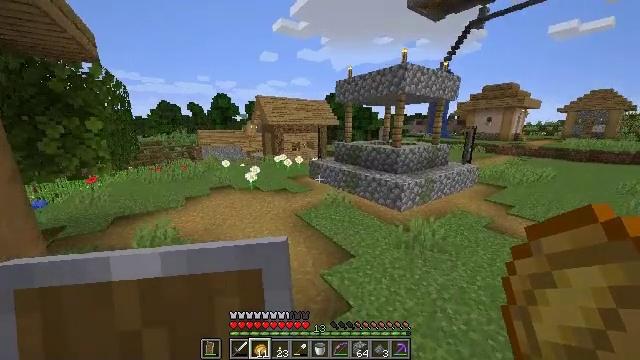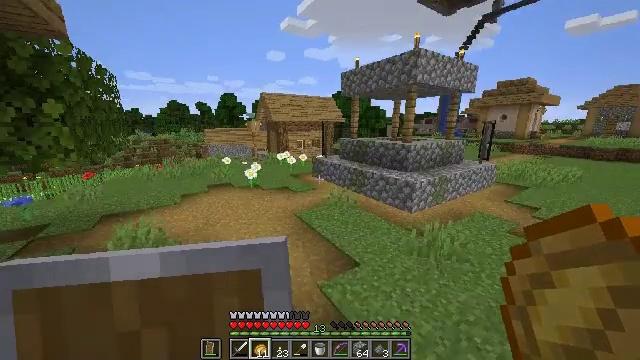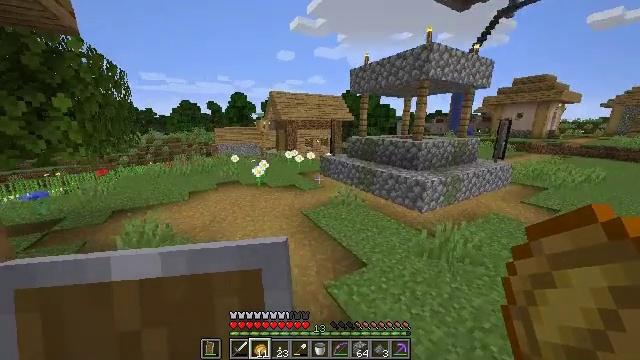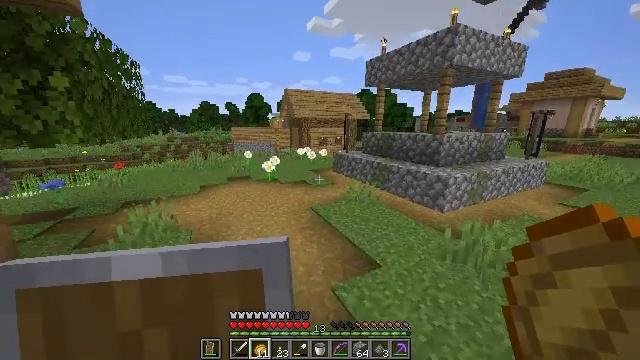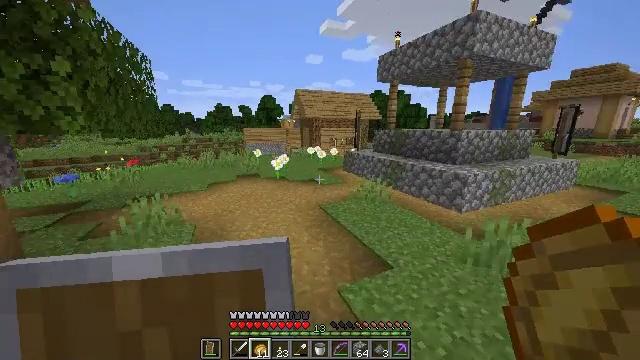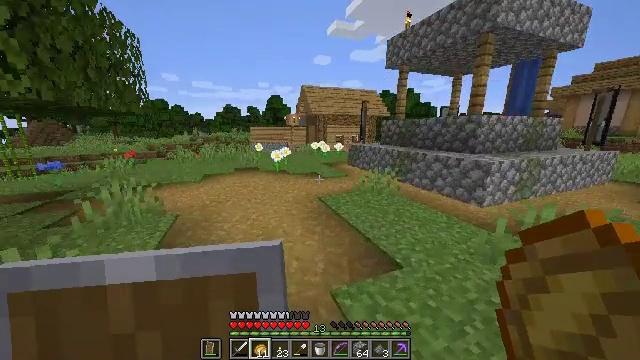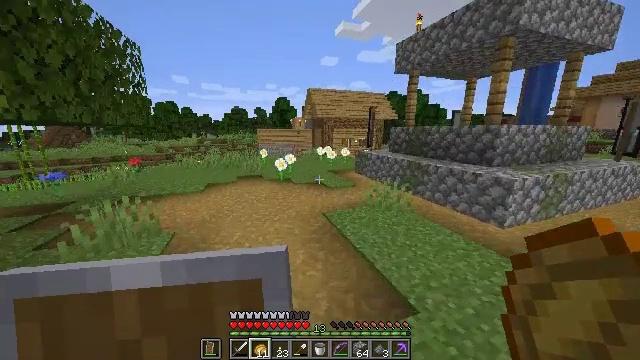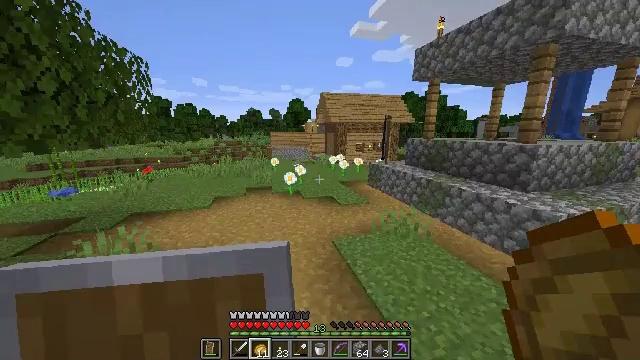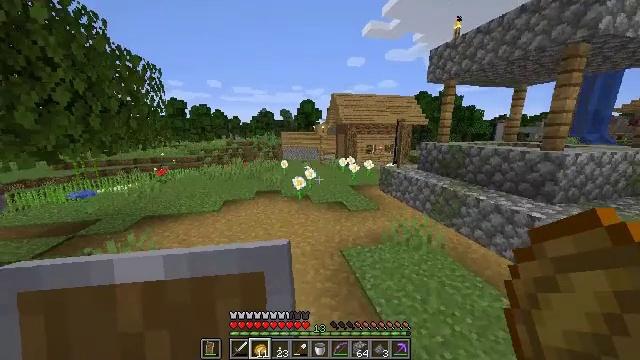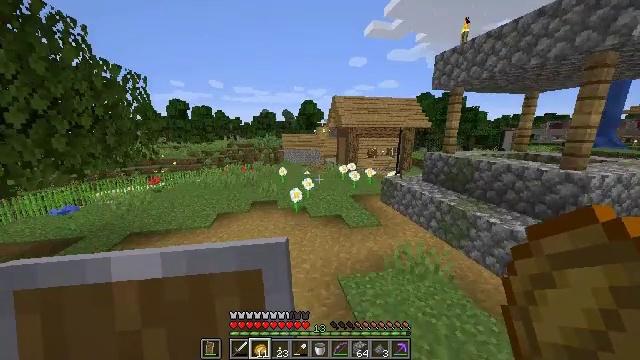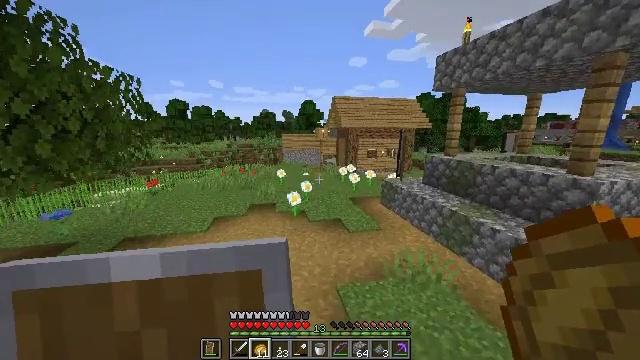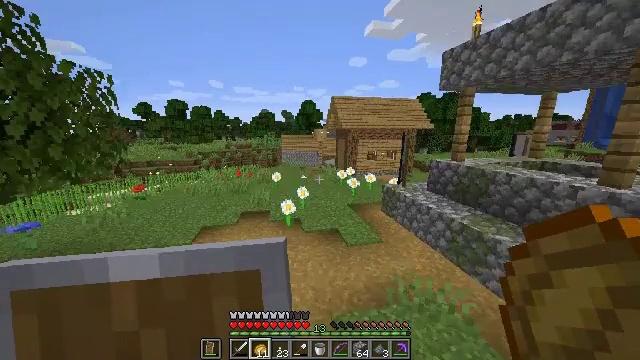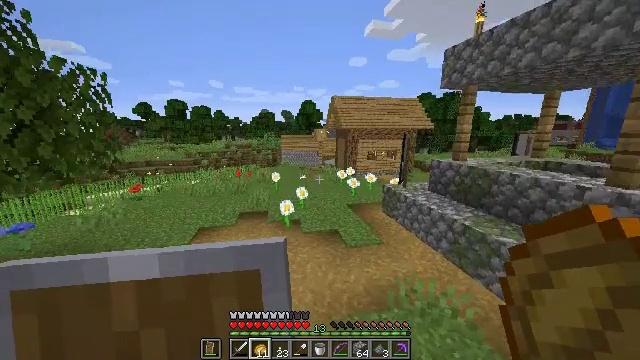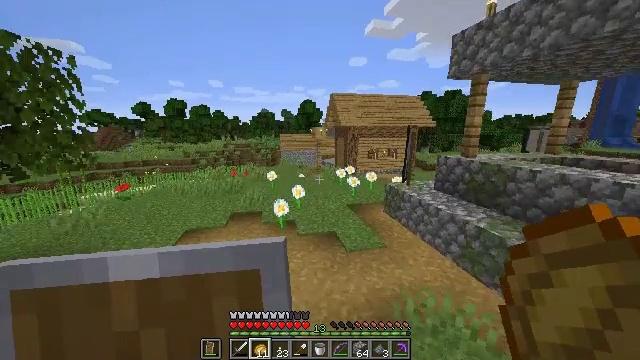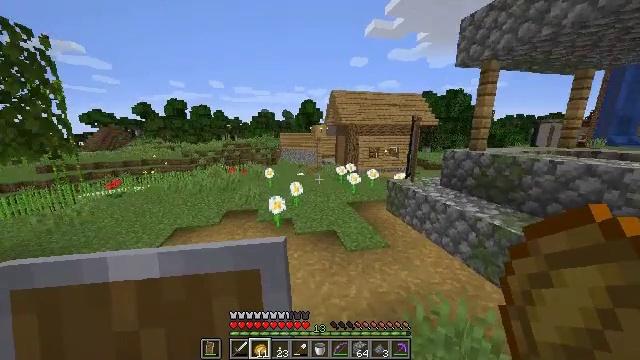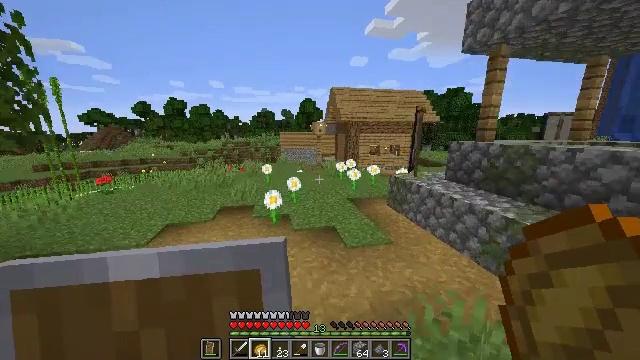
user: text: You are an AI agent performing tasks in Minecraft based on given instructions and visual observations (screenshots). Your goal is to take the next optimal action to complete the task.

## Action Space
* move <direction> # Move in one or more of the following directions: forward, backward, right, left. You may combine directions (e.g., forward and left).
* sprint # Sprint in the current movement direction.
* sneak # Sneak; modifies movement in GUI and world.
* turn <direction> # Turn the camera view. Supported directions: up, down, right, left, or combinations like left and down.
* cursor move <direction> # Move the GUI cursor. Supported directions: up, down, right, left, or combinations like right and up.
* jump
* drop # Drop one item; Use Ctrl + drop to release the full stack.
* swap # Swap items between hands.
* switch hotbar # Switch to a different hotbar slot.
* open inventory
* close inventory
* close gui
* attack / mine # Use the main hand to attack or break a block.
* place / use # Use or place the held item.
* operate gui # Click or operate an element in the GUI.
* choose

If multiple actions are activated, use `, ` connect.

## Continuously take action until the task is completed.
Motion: motion action
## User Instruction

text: Craft a bow.
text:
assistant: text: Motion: move forward, turn left, jump
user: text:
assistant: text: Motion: move forward, turn left, jump
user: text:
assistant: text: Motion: move forward, turn left, jump
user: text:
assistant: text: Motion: move forward, turn left, jump
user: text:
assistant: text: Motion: move forward, turn left, jump
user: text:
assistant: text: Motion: move forward, turn left, jump
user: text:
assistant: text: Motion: move forward, turn left, jump
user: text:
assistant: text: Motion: move forward, turn left, jump
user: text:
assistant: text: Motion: move forward, jump
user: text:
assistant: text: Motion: move forward, jump
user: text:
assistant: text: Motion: move forward, jump
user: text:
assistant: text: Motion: move forward, jump
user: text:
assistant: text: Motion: move forward, jump
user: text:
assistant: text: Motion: move forward, jump
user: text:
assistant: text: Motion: move forward, jump
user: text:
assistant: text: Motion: move forward, jump
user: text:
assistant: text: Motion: move forward, jump
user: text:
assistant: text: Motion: move forward, jump
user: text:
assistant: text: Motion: move forward, jump
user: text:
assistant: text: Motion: move forward, jump
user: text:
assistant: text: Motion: move forward, jump
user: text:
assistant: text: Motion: move forward, jump
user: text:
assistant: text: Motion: move forward, jump
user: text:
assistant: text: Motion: move forward, jump
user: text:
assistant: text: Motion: move forward, jump
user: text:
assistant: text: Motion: move forward, jump
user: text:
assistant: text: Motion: move forward, jump
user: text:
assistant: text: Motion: move forward, jump
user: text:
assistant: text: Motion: move forward, jump
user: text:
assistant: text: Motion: move forward, jump